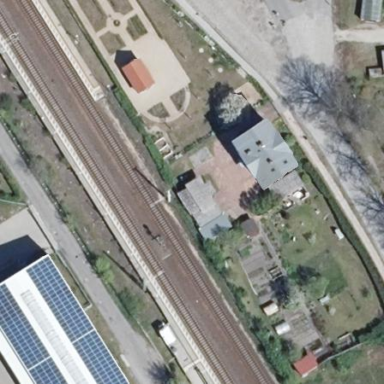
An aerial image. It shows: Platform for public transport with shelter.